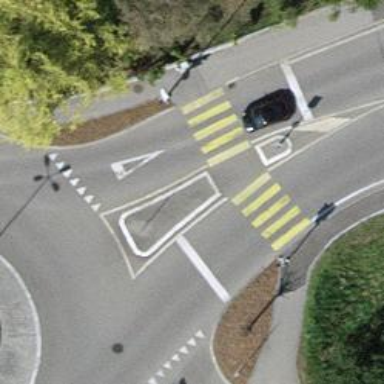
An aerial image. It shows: Road with traffic signals.